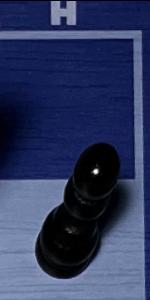
Label: Pawn_Black